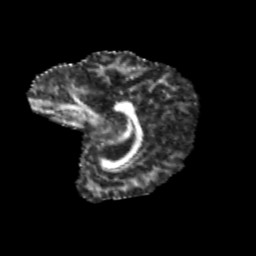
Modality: FA
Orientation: sagittal
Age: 12
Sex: female
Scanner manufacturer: siemens
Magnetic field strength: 3 T
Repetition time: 3.8 s
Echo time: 0.07 s